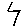
Label: zigzag